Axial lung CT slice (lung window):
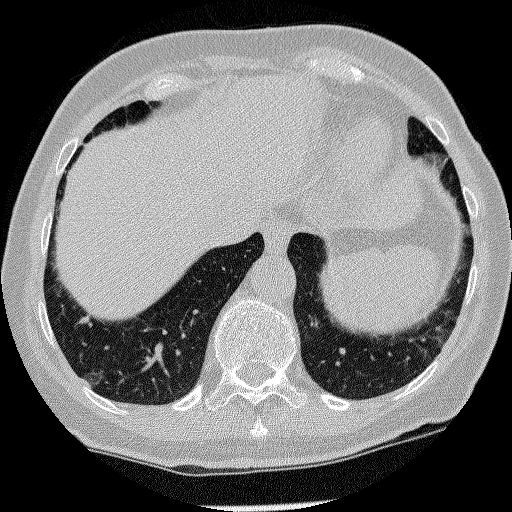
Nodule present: no